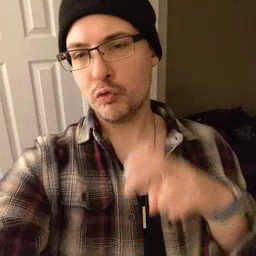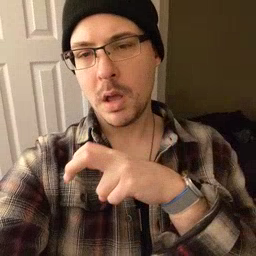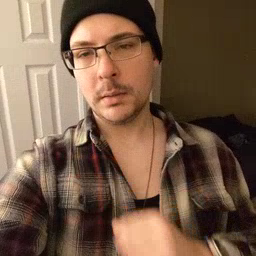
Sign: ride